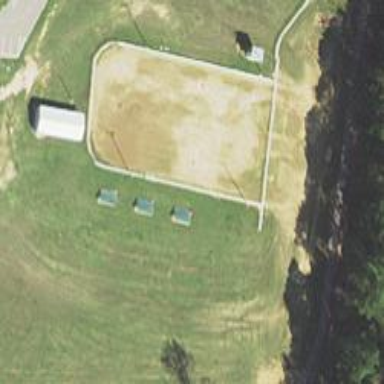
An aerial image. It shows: Equestrian pitch for leisure land activities.